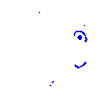
Particle: pion